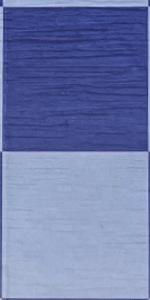
Label: Empty